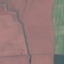
Label: AnnualCrop